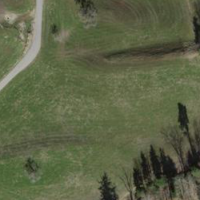
EUNIS habitat code: 24
Species observed at this site:
Sisymbrium officinale